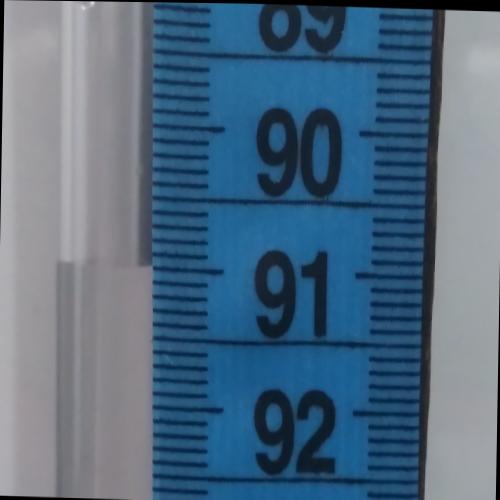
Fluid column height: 91.0 cm